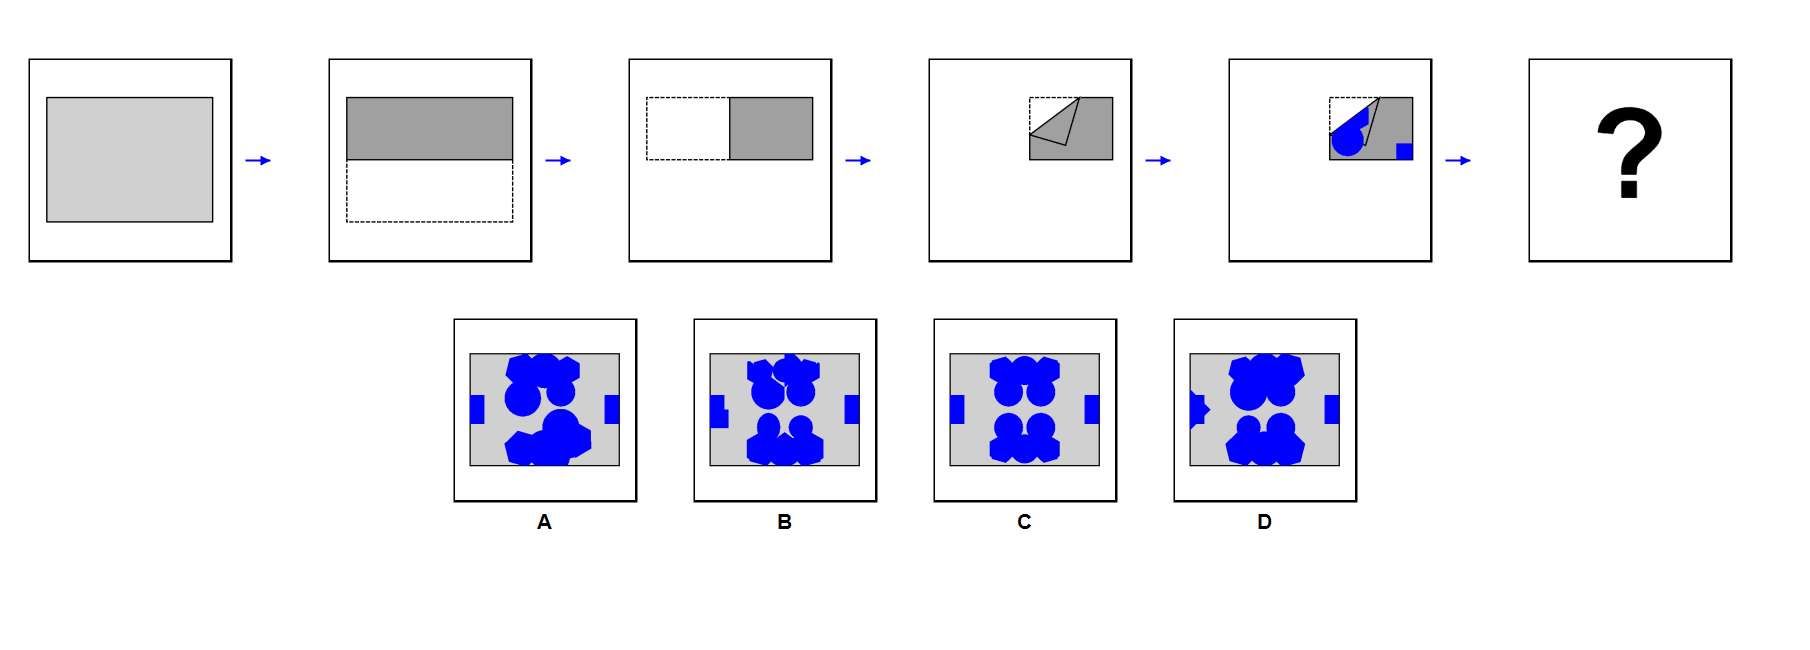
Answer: C